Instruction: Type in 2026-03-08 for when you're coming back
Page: home
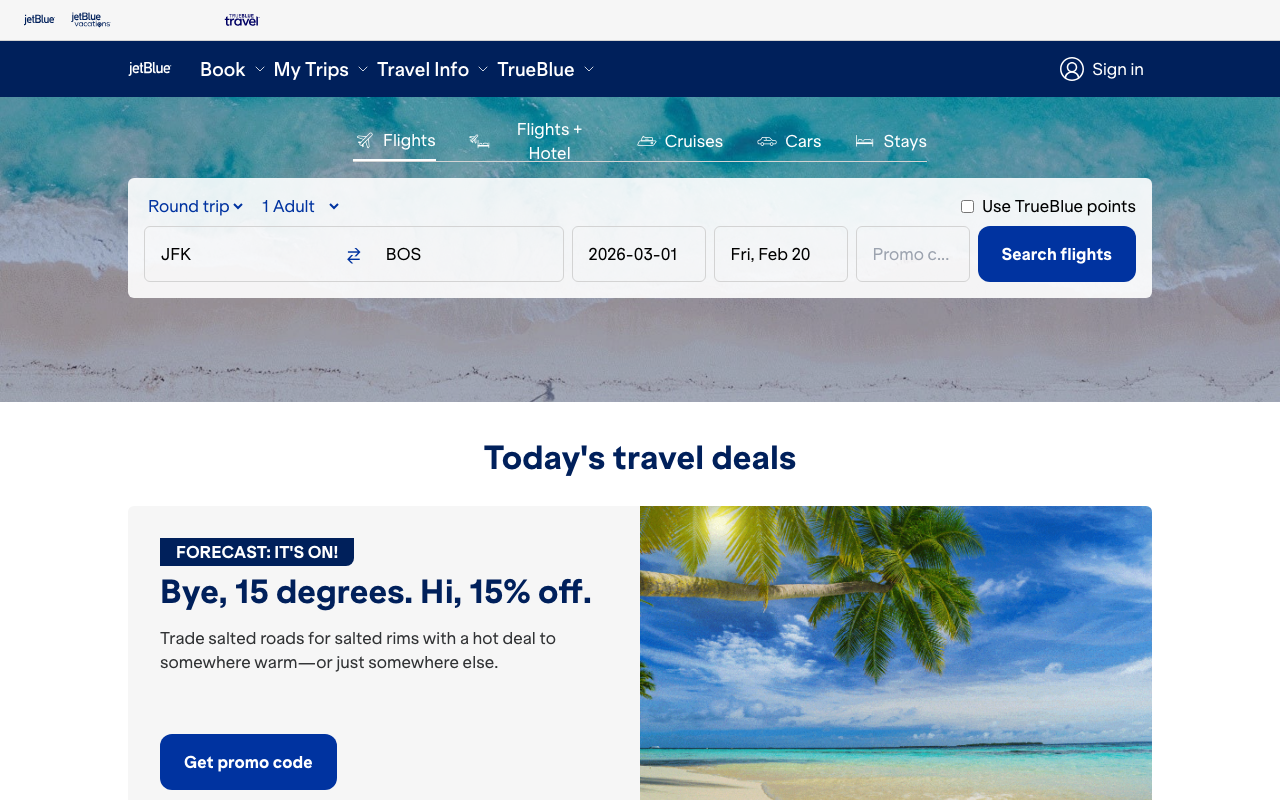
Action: type